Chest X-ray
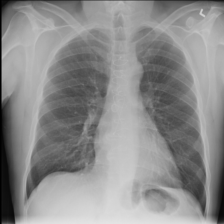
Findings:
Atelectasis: negative
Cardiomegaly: negative
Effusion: negative
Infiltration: negative
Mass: negative
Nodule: negative
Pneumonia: negative
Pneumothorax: negative
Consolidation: negative
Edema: negative
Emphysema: negative
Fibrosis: negative
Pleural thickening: negative
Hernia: negative